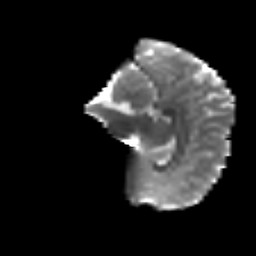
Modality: T2w
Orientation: sagittal
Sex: female
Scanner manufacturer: siemens
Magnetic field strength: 3 T
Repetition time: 5 s
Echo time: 0.071 s